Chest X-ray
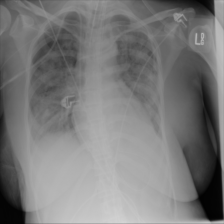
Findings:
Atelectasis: negative
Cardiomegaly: negative
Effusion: negative
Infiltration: negative
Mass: negative
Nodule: negative
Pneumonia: negative
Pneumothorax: negative
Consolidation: negative
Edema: negative
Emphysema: negative
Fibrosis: negative
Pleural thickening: negative
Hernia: negative